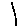
Label: line